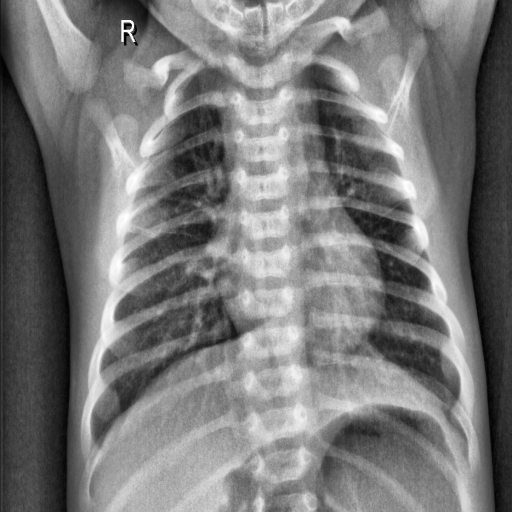
Finding: NORMAL